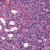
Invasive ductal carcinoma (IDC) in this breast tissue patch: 1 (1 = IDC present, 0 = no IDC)